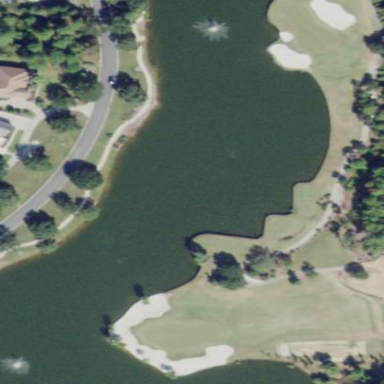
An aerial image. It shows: Water hazard in golf course. The hazard is natural water feature.